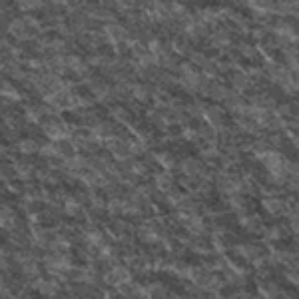
Label: frost